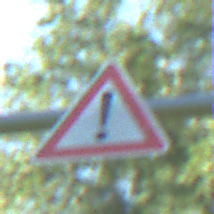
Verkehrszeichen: Gefahrenstelle
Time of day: MorningAfternoon
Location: Outdoor (Nature)
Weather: Clear
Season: NotSpecified
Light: Natural